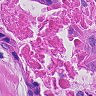
Metastatic tissue present: yes